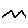
Label: zigzag